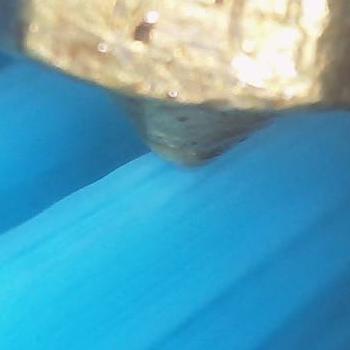
Flow rate: 89%